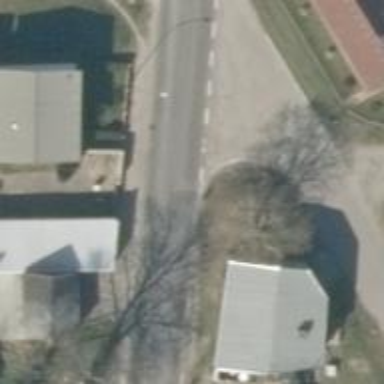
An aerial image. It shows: Secondary road with asphalt surface.